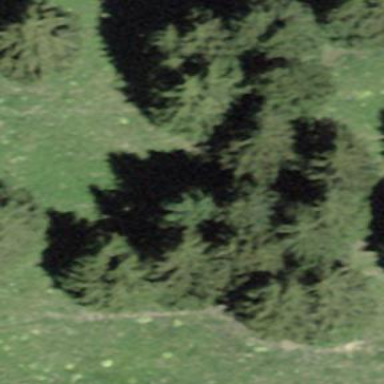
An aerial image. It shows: Forest area.